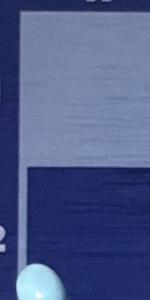
Label: Empty